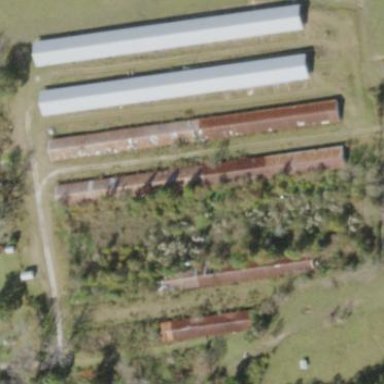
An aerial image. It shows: Poultry farmyard is depicted in the image.